Brain MRI, t1w sequence, axial 2D slice.
Patient: age 44, sex F, weight 95 kg, height 1.95 m
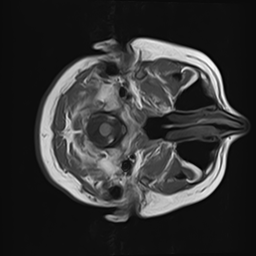